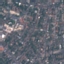
Land use / land cover class: Residential